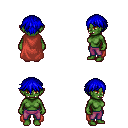
a pixel art fantasy rpg character, female body template, orc, green skin, maroon cape, magenta pants, blue short bangs hairstyle, four views (front, back, left, right), 2x2 character sprite sheet, small pixel art, hard edges, no anti-aliasing